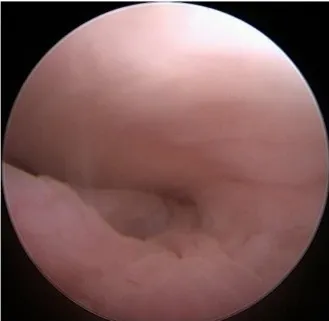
Images obtained via hysteroscopy. D) Absence of ostium of the left uterine tube.
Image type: endoscopy (other_endoscopy)